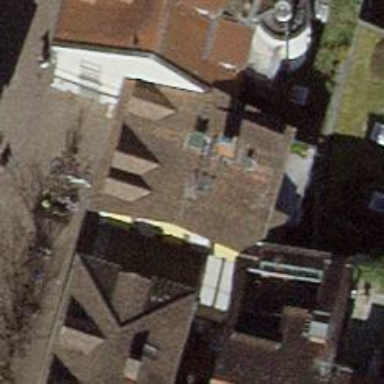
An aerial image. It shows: Furniture shop.